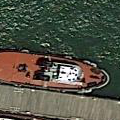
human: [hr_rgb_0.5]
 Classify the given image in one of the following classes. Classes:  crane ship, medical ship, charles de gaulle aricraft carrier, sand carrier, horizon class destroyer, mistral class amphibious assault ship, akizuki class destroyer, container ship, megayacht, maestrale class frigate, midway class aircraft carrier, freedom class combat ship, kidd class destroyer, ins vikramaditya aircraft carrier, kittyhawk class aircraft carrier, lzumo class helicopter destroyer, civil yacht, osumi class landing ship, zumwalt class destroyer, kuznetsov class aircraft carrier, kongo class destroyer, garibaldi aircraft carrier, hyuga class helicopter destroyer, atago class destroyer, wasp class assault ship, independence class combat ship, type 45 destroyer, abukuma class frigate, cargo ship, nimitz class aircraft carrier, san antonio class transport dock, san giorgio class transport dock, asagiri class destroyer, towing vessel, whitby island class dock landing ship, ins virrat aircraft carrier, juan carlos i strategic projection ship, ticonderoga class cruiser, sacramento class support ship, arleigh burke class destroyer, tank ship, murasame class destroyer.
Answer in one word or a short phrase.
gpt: Towing vessel